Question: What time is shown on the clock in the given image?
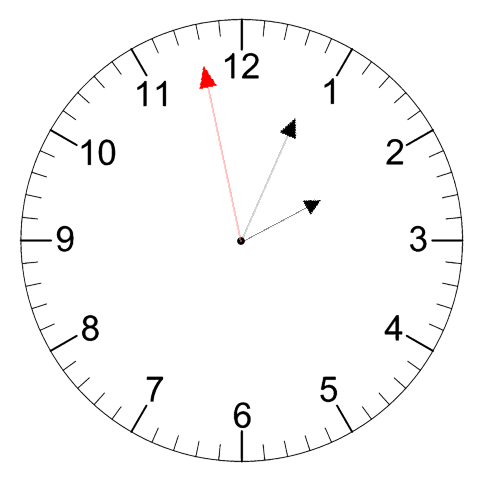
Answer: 02:03:58